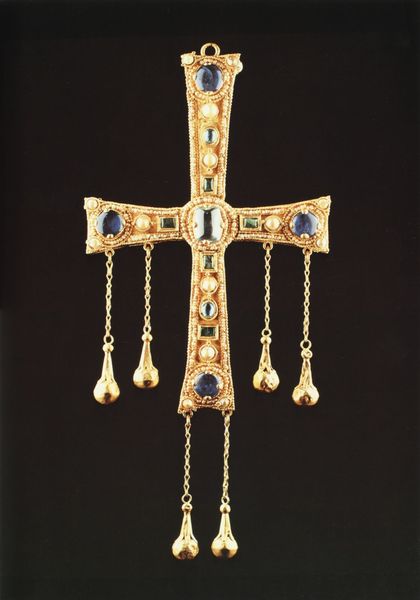
Titel: Kreuz des Agilulf
Institution: Monza, Museo del Duomo
Schlagwörter: blau, gott, grün, schmuck, schwarz, rot, muster, ornament, stein, steine, gold, diamanten, edelsteine, perle, perlen, kette, verzierung, metall, foto, fotografie, glaube, kreuz, religion, ketten, kugeln, anhänger, christus, jesus, antik, mittelalter, edelstein, teuer, sechs, heilig, christen, einfassung, reliquie, tropfen, wertvoll, rubin, saphir, dreifaltigkeit, christ, smaragd, kettchen, öse, brilliant, diamant, juwelen, i, vhristus, smaragte, religuon, krezuz